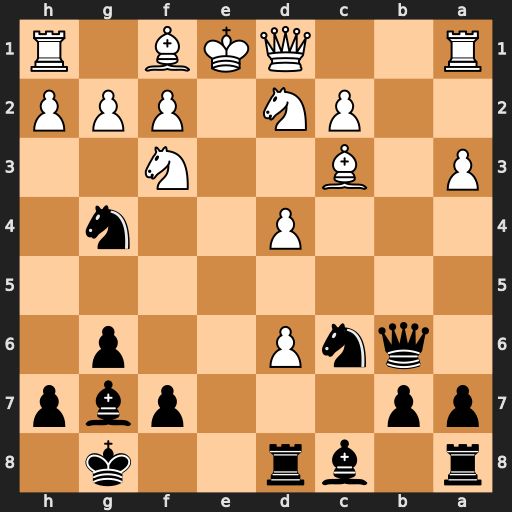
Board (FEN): r1br2k1/pp3pbp/1qnP2p1/8/3P2n1/P1B2N2/2PN1PPP/R2QKB1R
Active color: b
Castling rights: KQ
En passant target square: -
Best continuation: Nxd4 Bxd4 Bxd4 Nxd4 Qxd4